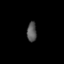
Tissue: lung
Cell type: Fibroblasts
Senescence score: 0.5873
Nuclear area (px): 185
Mean DAPI intensity: 87.211